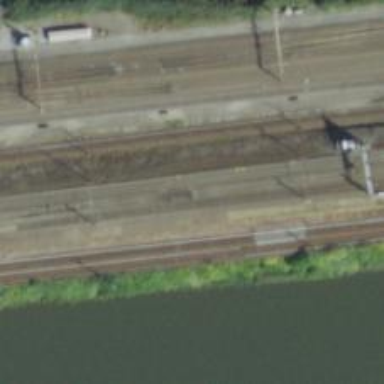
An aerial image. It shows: Railway track with contact lines for electrification.